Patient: sex M, age 45
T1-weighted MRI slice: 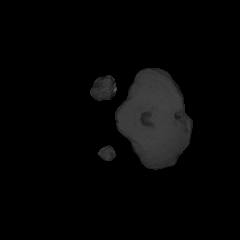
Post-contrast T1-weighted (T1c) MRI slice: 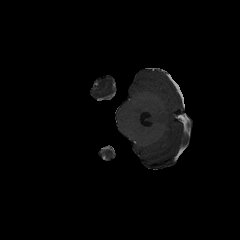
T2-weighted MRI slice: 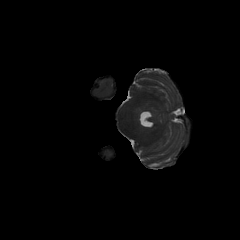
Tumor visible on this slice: no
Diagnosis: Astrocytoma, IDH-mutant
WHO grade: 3